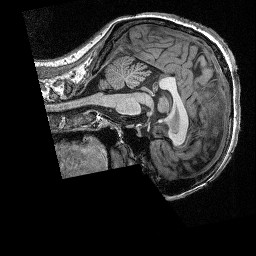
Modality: T1map
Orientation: sagittal